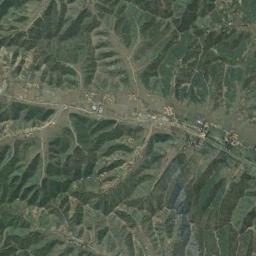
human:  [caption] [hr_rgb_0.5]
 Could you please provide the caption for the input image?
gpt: The mountain is uneven and wrinkly .

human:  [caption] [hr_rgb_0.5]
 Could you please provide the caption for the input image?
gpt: Thirty percent of the area on this mountain is covered by vegetation .

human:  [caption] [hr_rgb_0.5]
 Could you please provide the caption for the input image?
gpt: The mountain is full of green plants with lines of bare land .

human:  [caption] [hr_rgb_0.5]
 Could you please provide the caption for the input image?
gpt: The folded mountain consists of a number of ridges and valleys of different sizes and is covered with some vegetation .

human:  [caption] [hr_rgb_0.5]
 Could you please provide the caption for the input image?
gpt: There are many ridges on the green mountain .